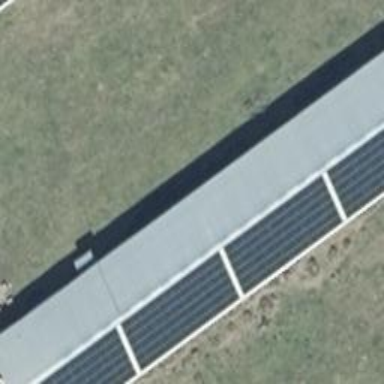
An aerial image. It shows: Small solar photovoltaic panel generator is producing electricity.